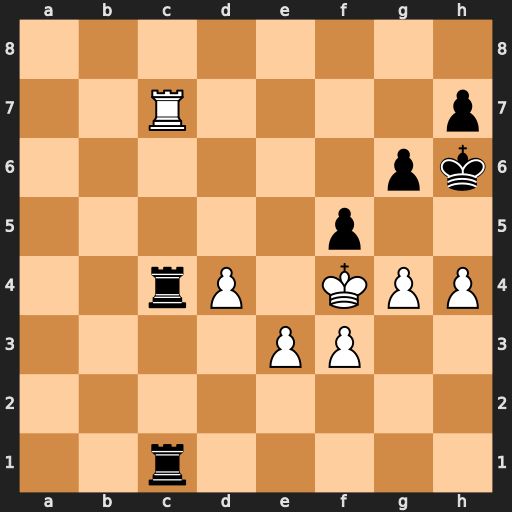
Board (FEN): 8/2R4p/6pk/5p2/2rP1KPP/4PP2/8/2r5
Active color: w
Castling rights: -
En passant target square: -
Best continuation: g5+ Kh5 Rxh7#